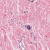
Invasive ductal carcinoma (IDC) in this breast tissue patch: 0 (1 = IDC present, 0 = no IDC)